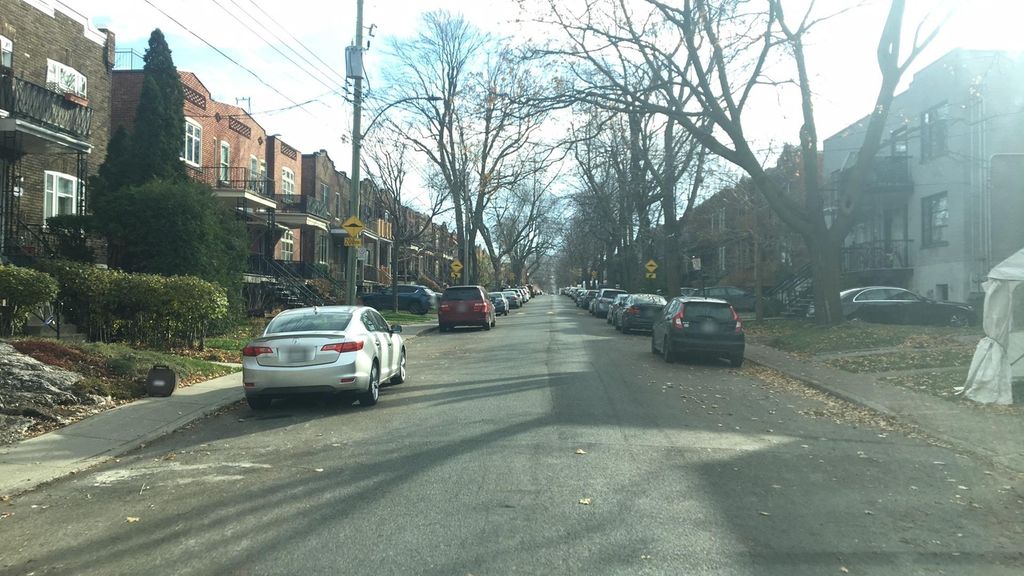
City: montreal